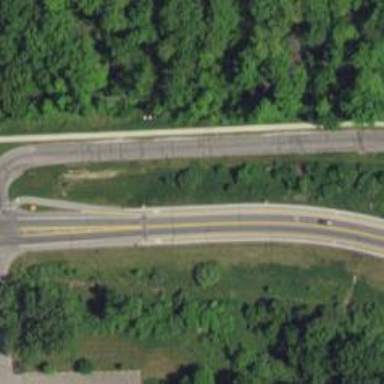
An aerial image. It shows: Marked road crossing.